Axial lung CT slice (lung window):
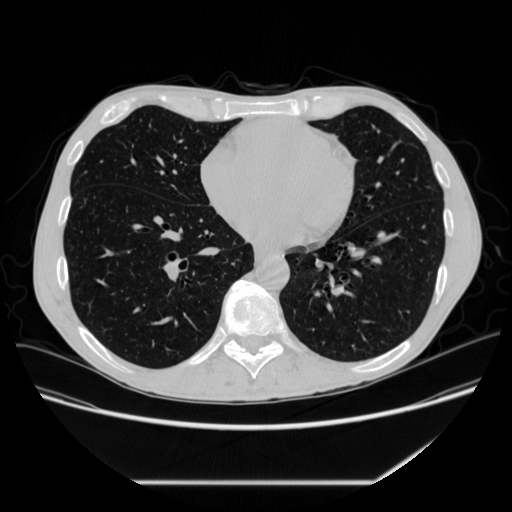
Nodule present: no